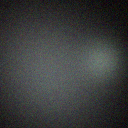
Screen state: off